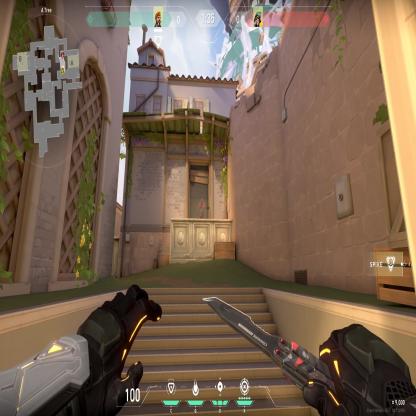
Label: enemy